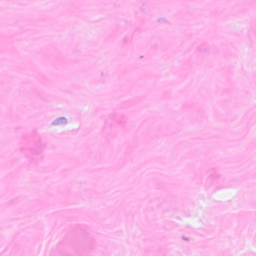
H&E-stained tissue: Breast